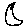
Label: moon